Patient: sex M, age 60
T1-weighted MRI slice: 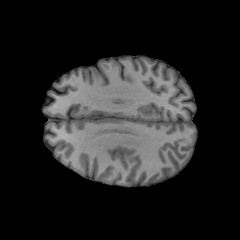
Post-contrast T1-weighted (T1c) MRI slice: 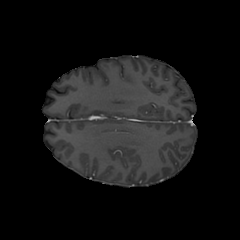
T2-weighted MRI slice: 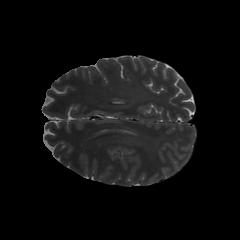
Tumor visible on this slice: no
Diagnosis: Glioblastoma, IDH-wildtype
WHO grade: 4